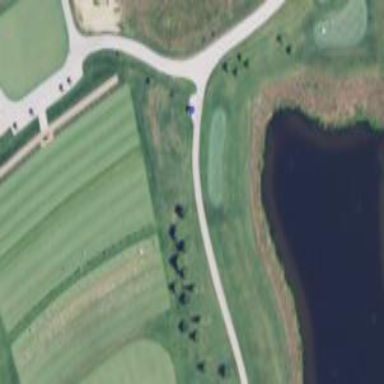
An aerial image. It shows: Golf tee.